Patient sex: M
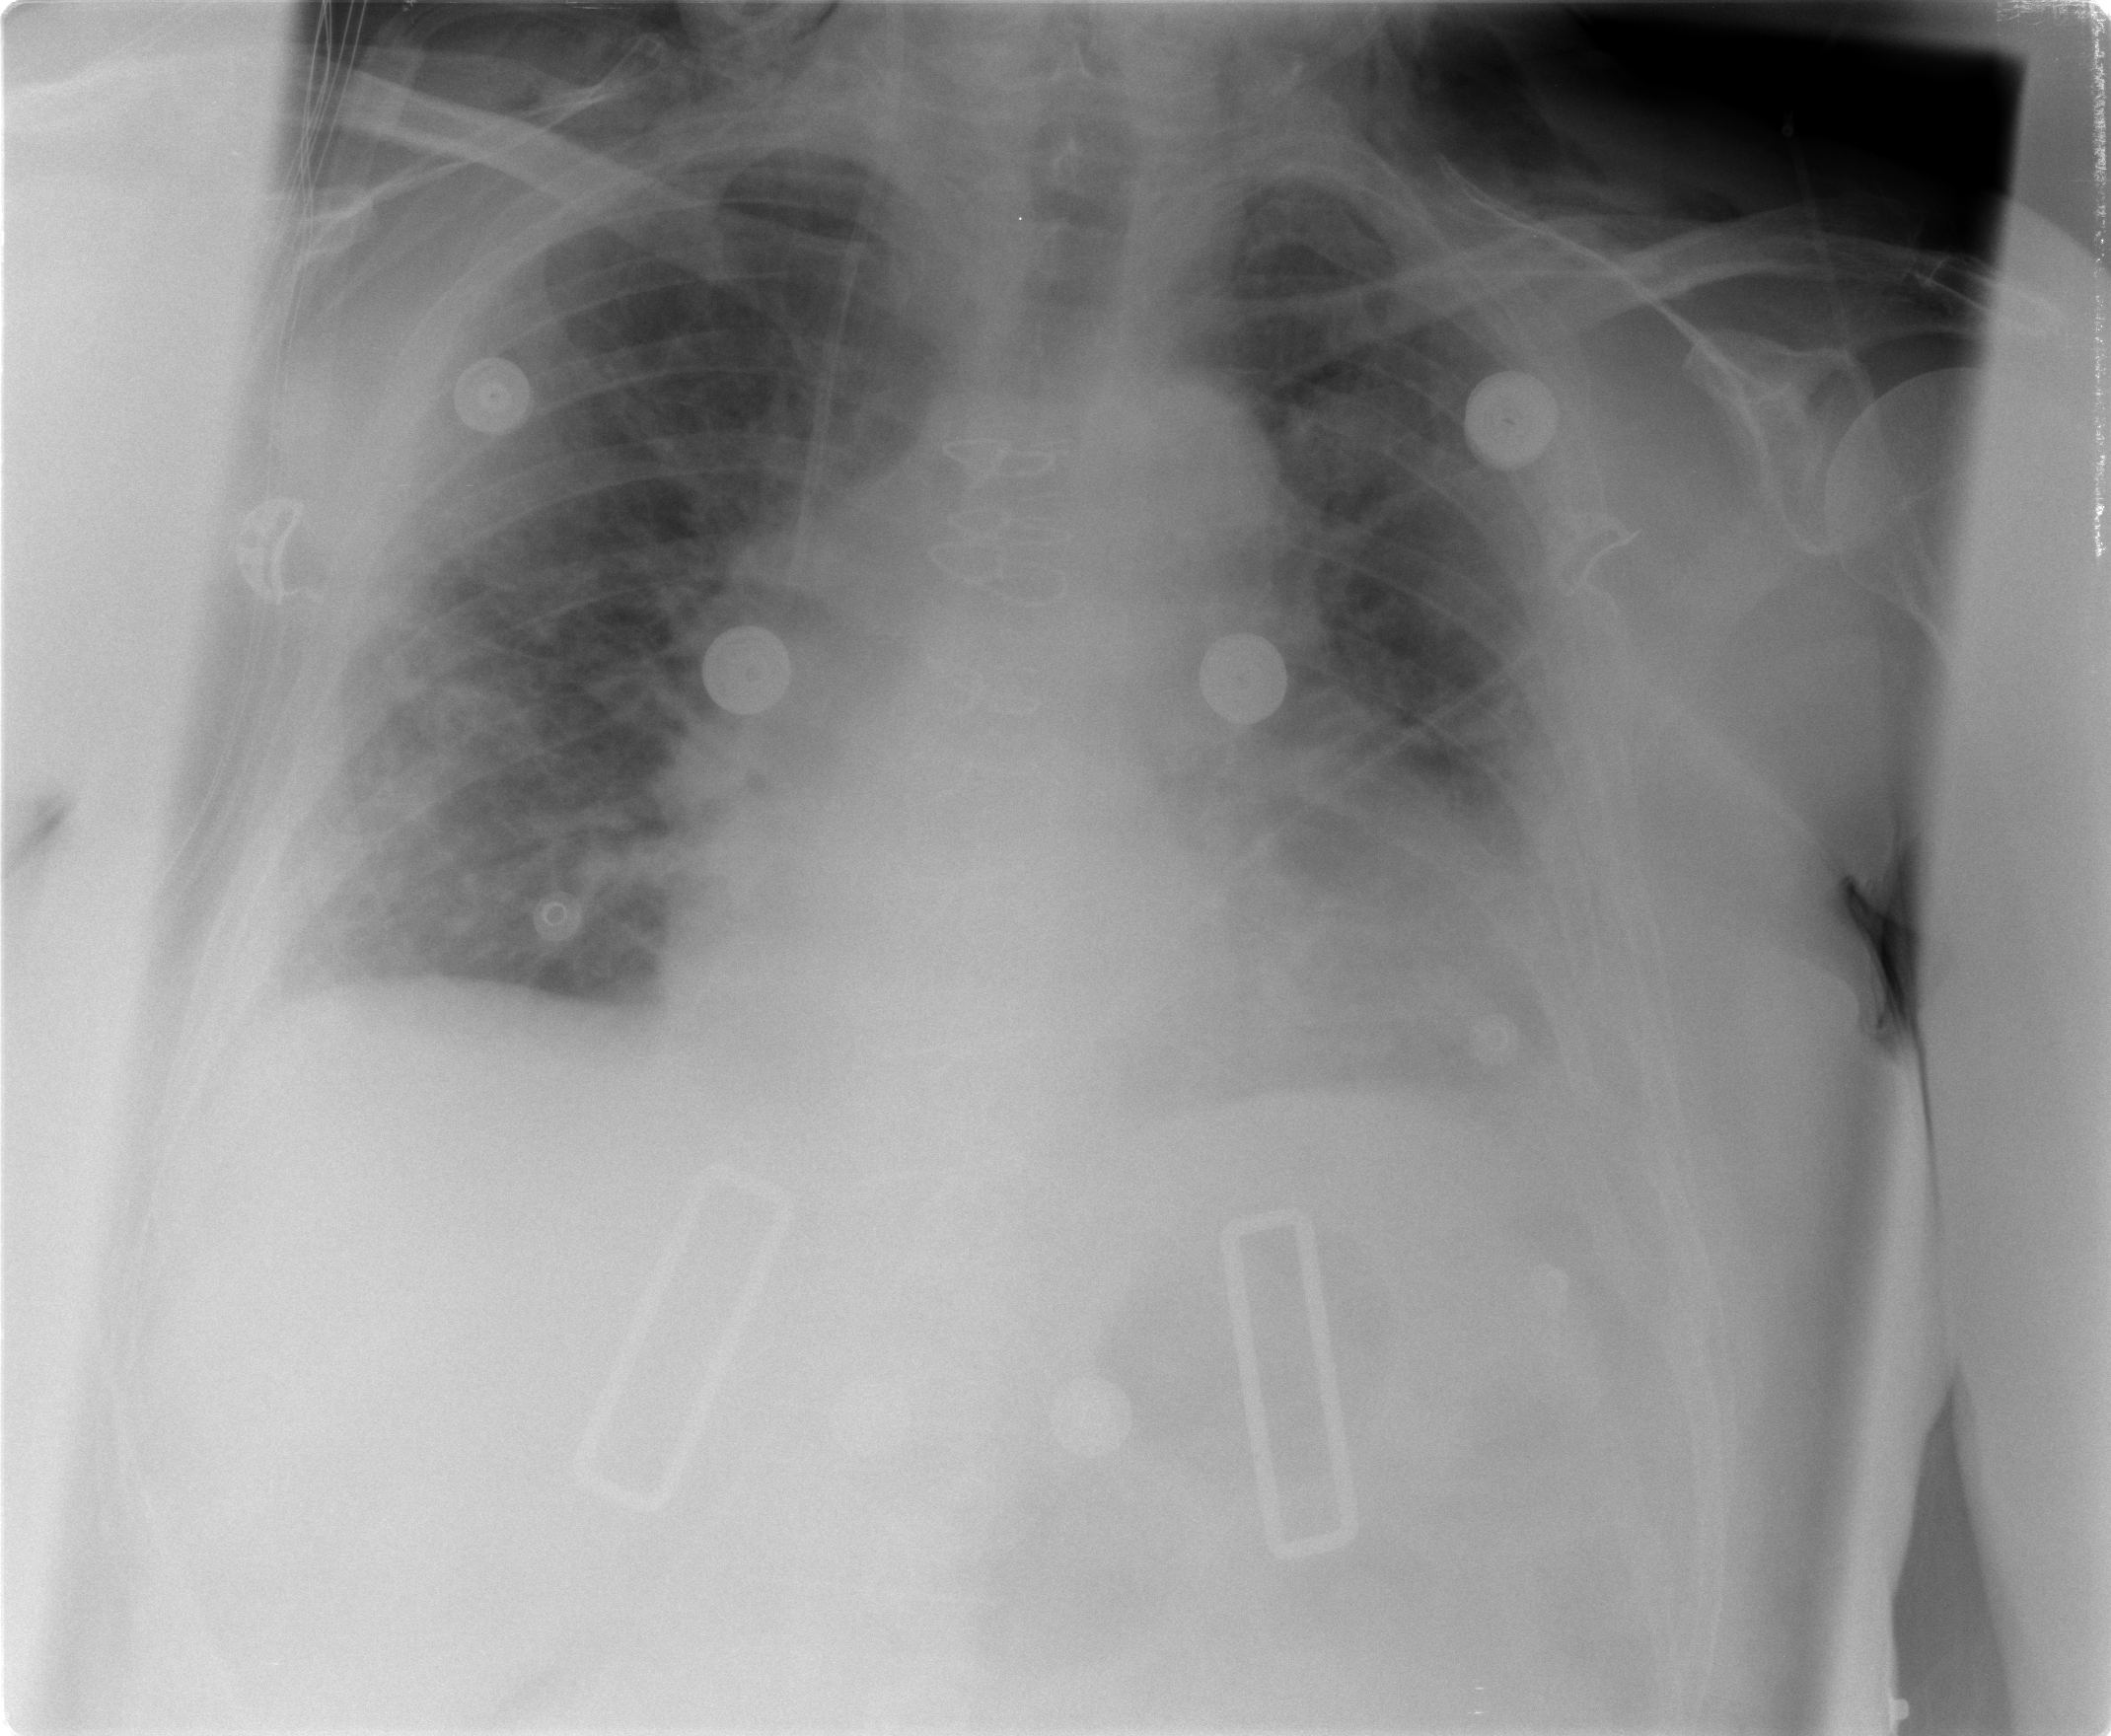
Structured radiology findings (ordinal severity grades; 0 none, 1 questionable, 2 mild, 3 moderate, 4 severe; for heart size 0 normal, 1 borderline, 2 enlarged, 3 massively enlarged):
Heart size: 2
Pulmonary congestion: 2
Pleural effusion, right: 0
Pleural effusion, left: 2
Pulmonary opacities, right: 1
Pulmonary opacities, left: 1
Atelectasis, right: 2
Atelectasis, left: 3